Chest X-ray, PA view. Patient: 41 years old, sex F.
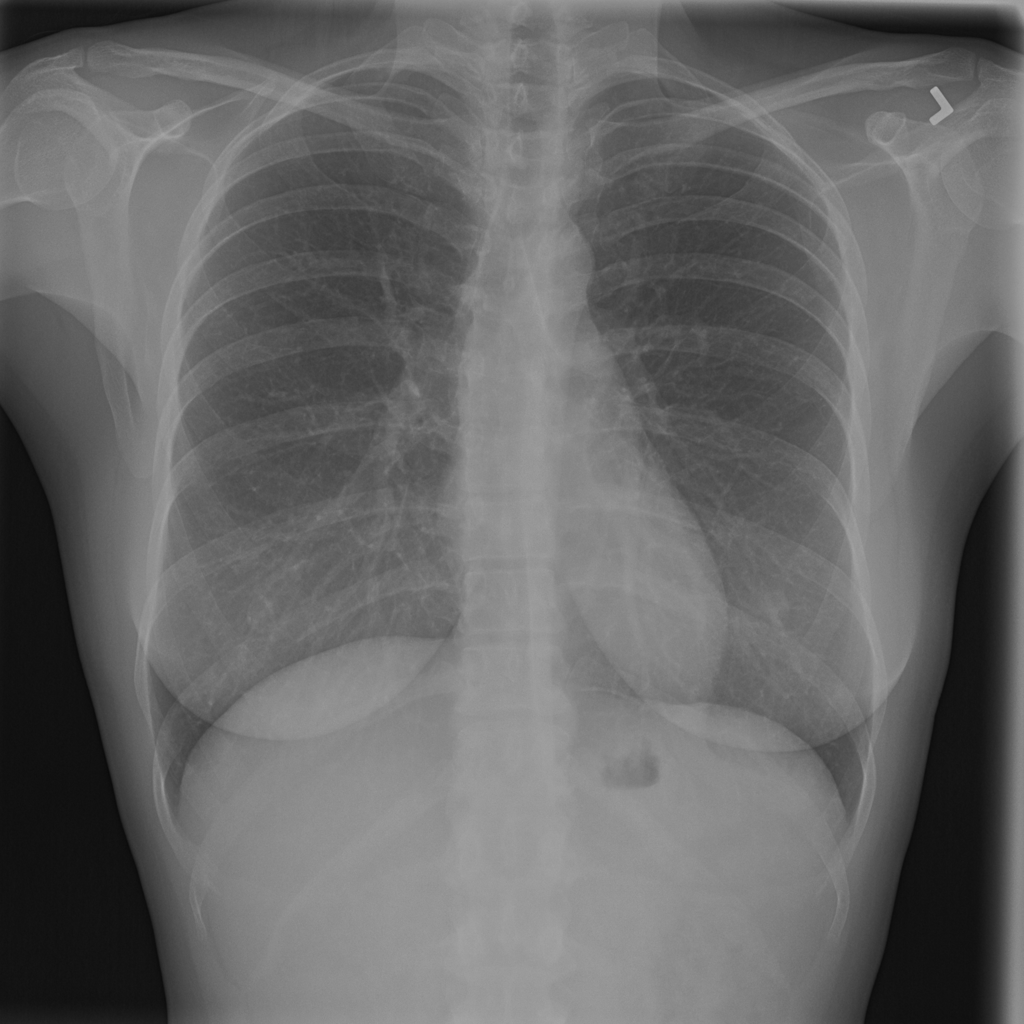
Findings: Pneumothorax